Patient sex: M
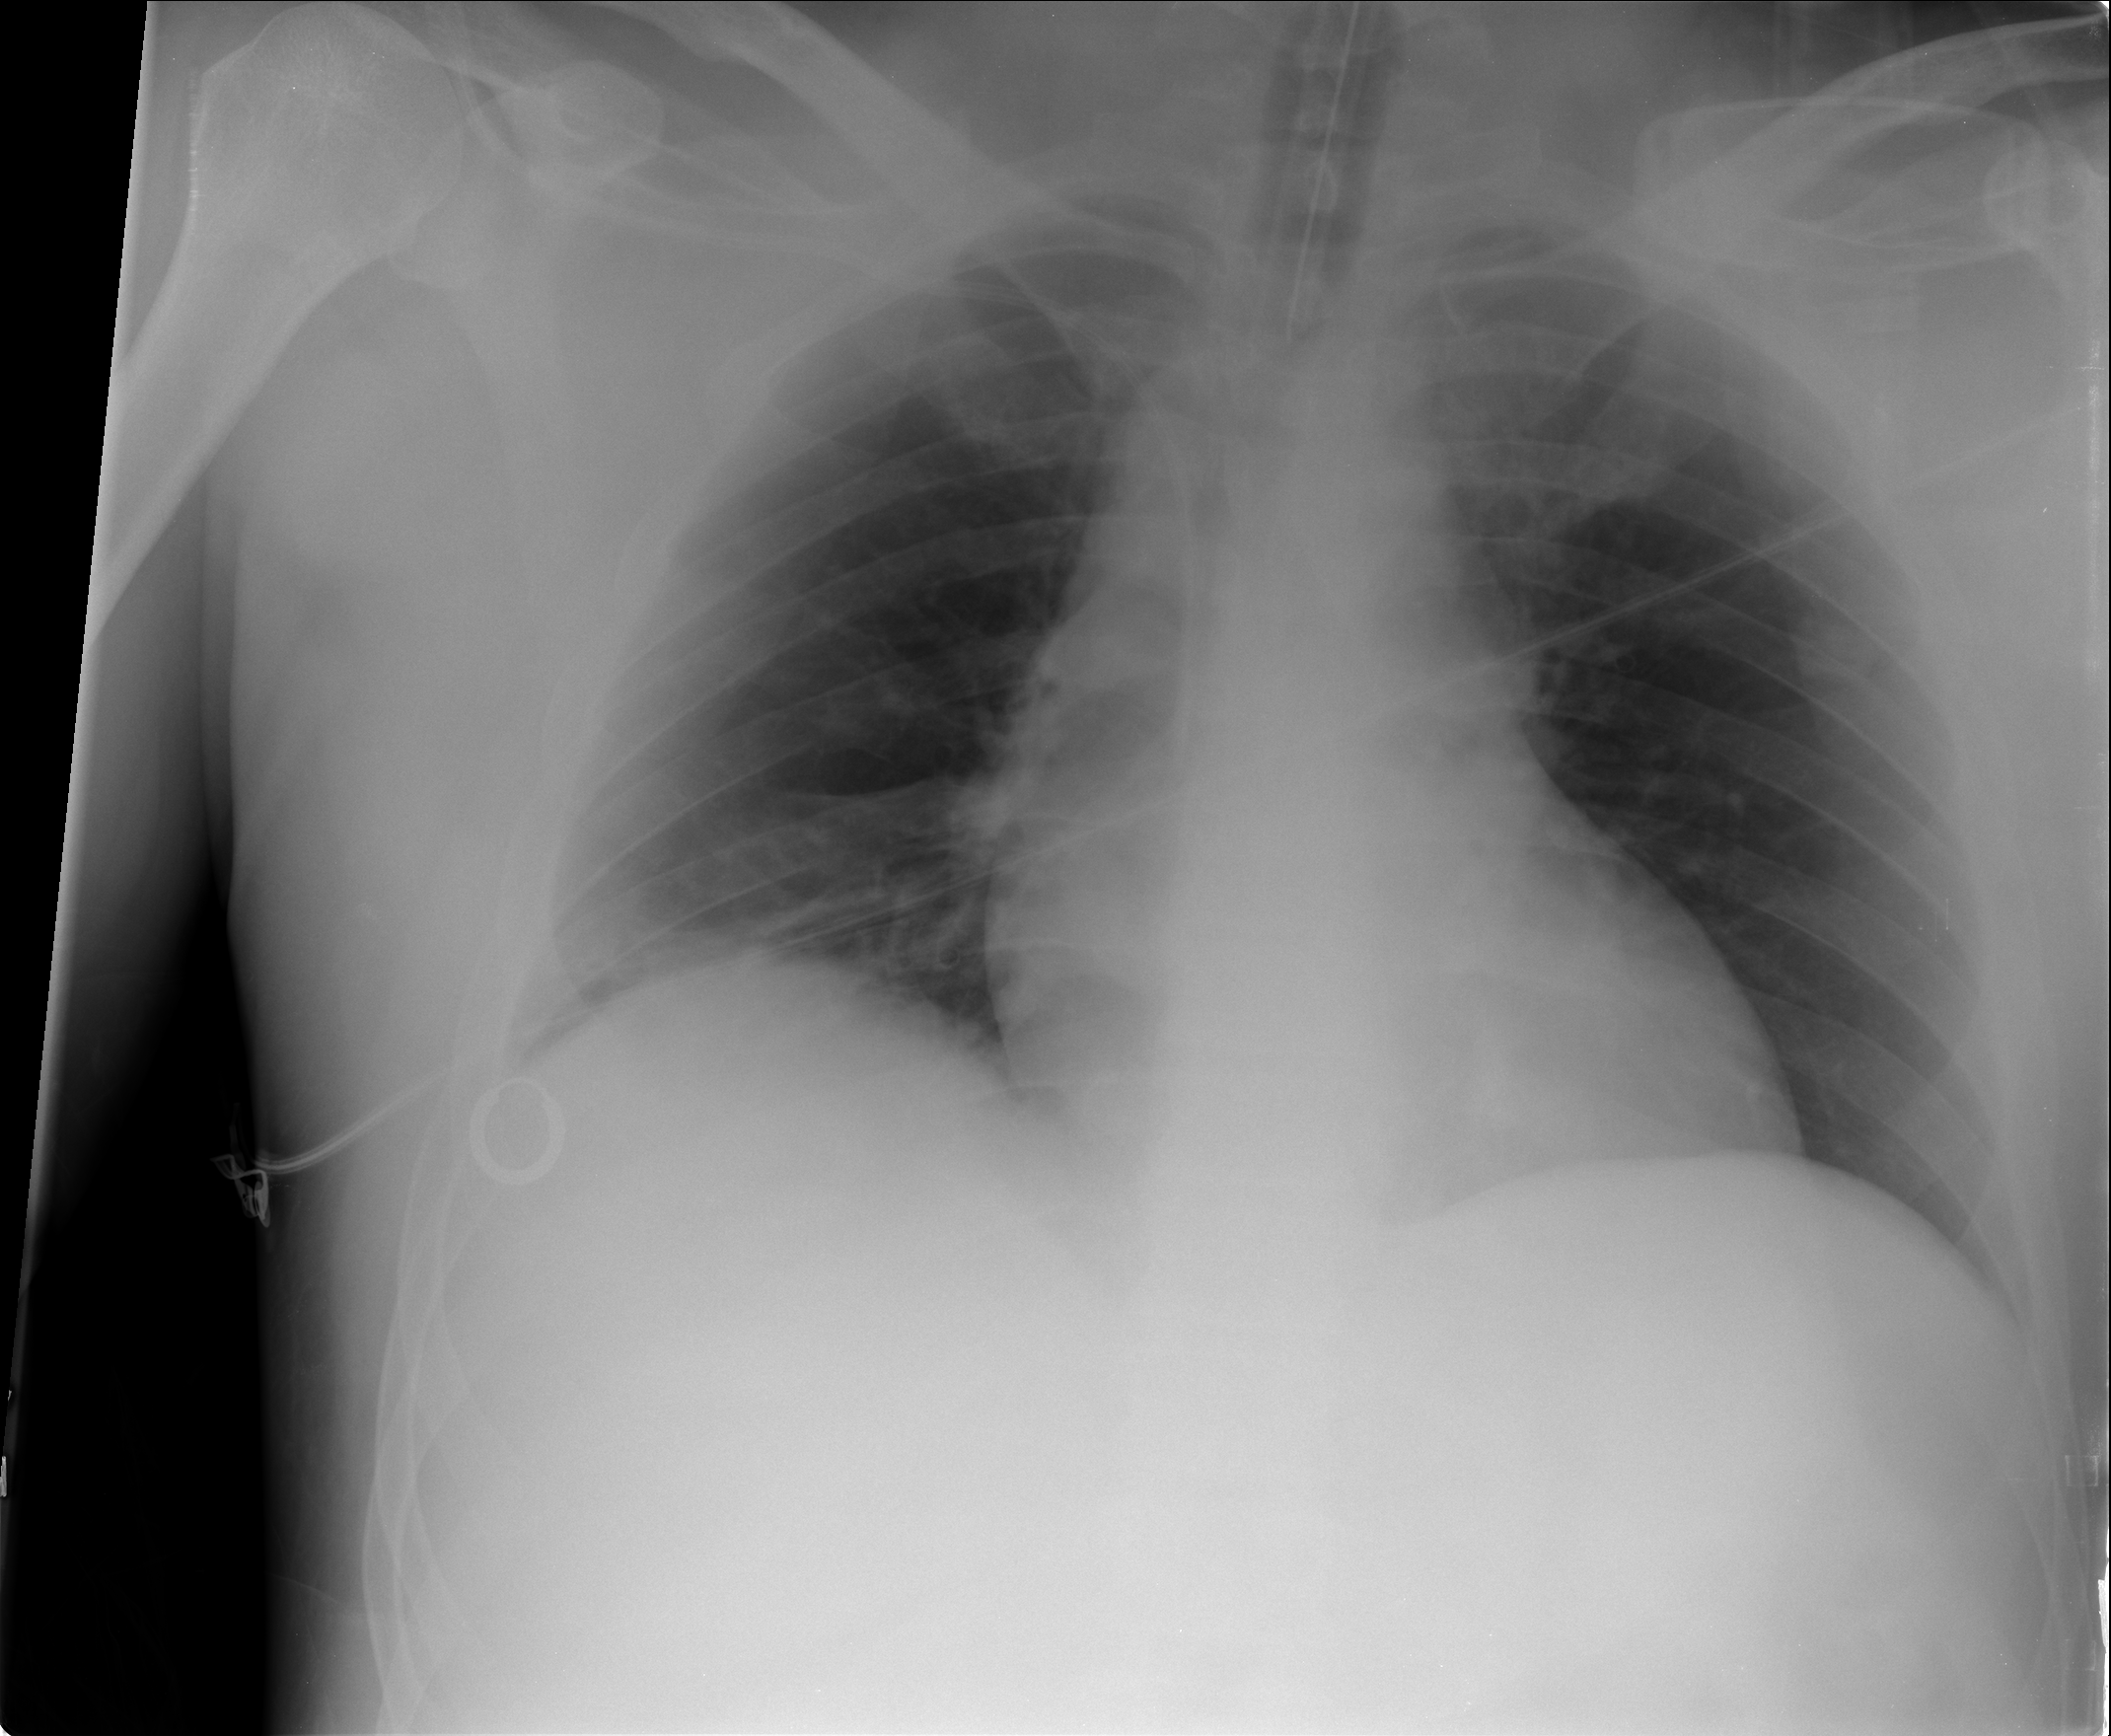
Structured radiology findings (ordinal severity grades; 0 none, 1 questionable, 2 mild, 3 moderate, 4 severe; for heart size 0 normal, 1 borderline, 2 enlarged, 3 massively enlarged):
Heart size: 0
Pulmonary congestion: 0
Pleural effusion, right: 0
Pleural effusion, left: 0
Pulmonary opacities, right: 0
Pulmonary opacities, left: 0
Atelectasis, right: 2
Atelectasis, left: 0